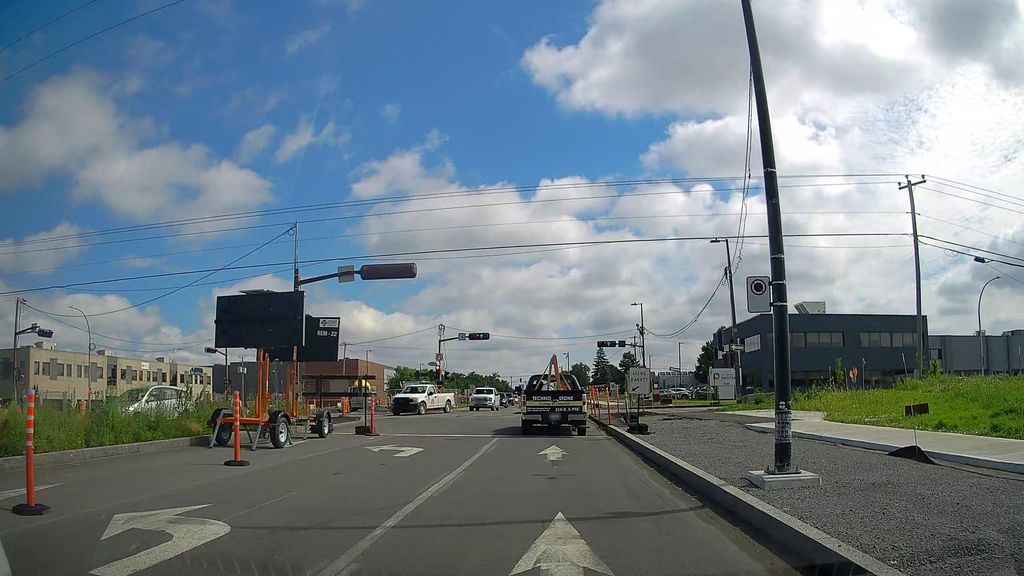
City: montreal